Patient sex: F
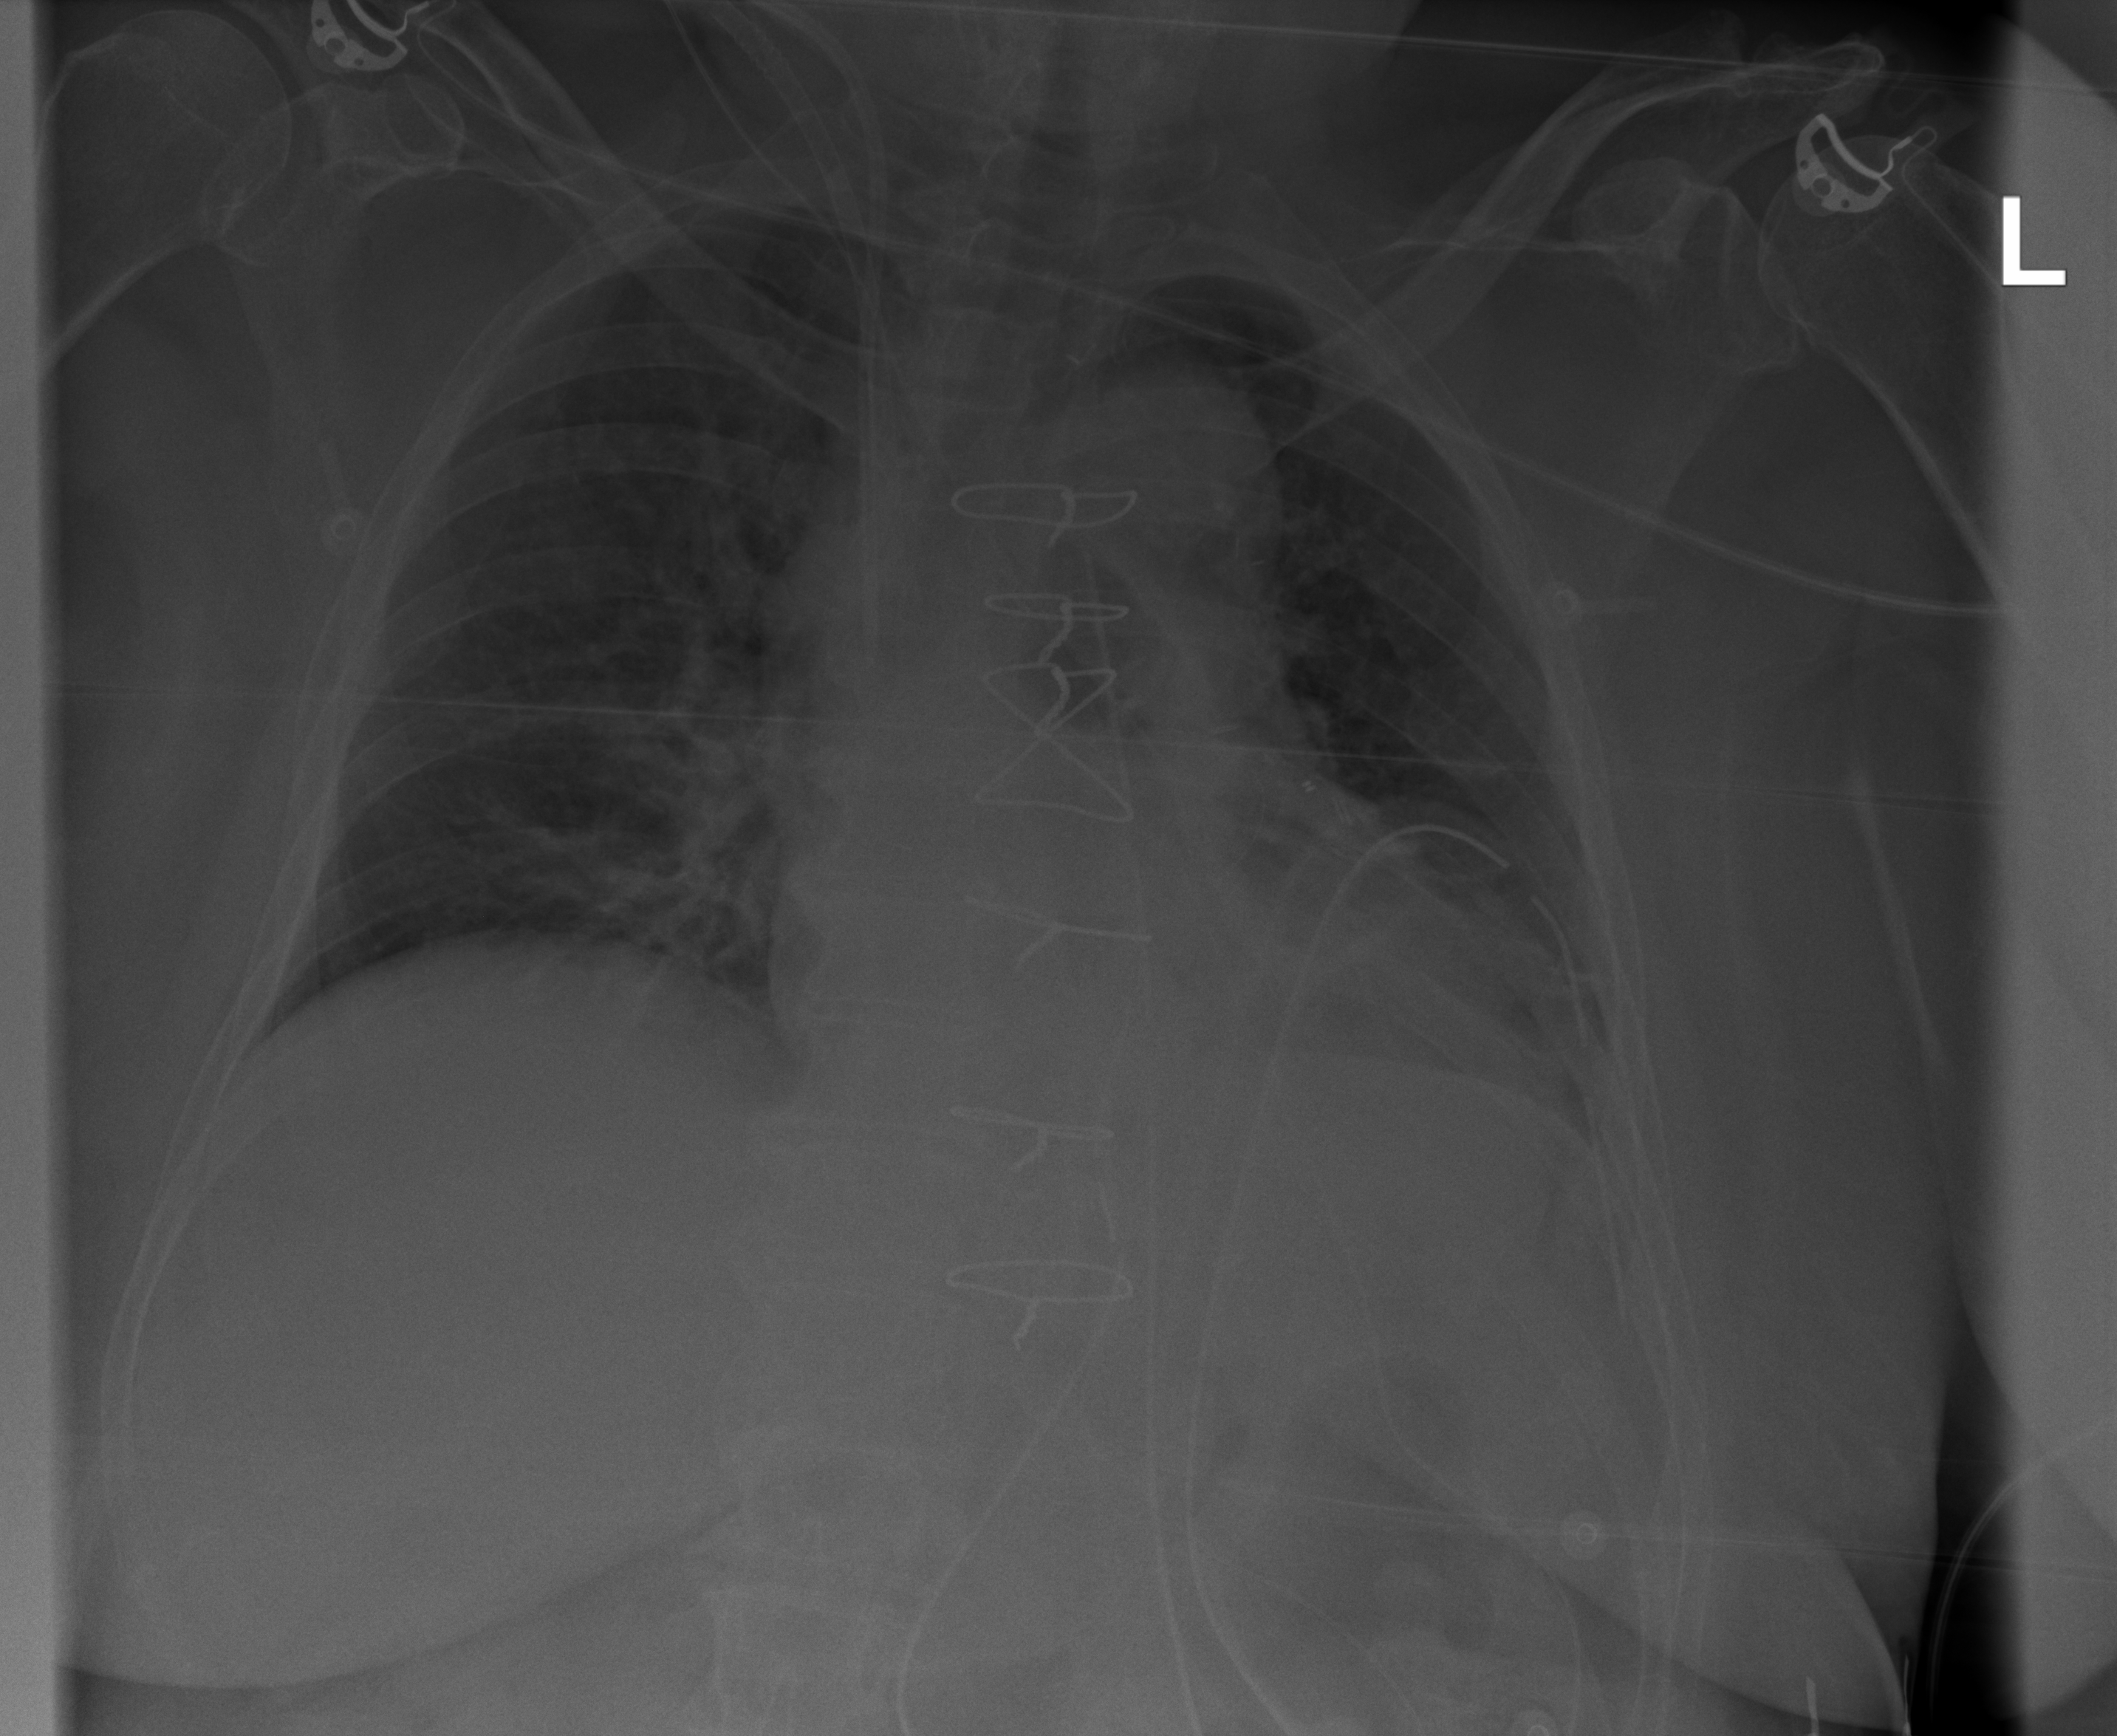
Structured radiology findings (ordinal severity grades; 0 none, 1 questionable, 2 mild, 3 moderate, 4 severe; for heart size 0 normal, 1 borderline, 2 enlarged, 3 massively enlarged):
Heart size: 0
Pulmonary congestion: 2
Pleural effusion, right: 0
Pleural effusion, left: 0
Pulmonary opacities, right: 0
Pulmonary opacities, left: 0
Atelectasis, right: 0
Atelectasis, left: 2